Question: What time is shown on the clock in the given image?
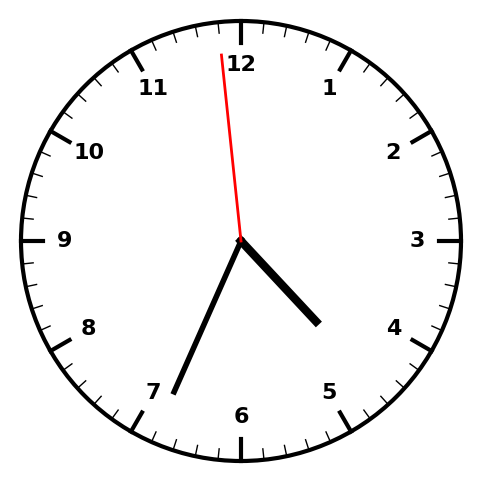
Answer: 04:33:59